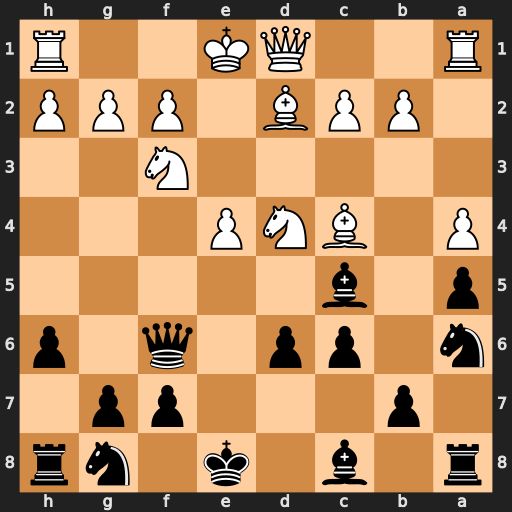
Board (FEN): r1b1k1nr/1p3pp1/n1pp1q1p/p1b5/P1BNP3/5N2/1PPB1PPP/R2QK2R
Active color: b
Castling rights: KQkq
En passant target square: -
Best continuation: Bxd4 Nxd4 Qxd4